Field crop: maize
Growth stage: 1
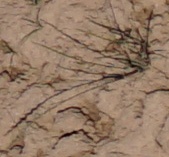
Species: lolium